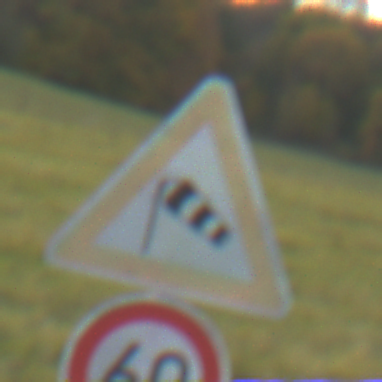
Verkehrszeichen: SeitenwindVonLinks
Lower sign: Geschwindigkeit60
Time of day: SunriseSunset
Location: Outdoor (Nature)
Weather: PartlyCloudy
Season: NotSpecified
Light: Natural